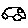
Label: car